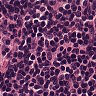
Metastatic tissue present: no